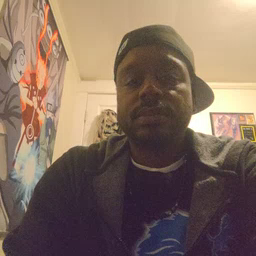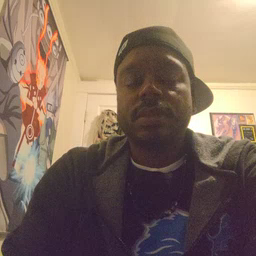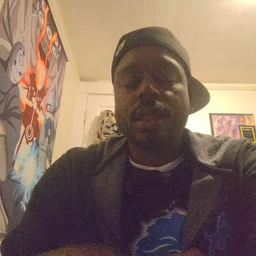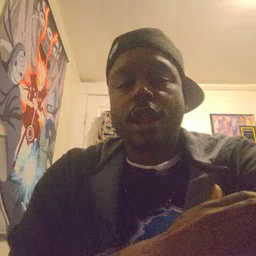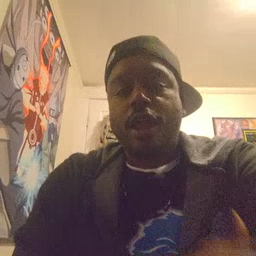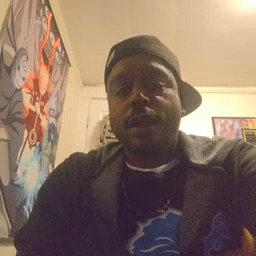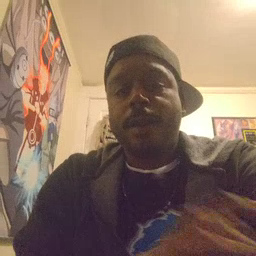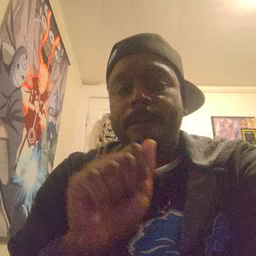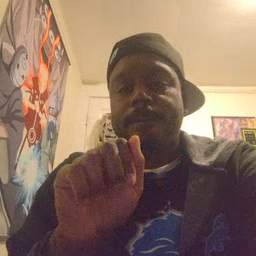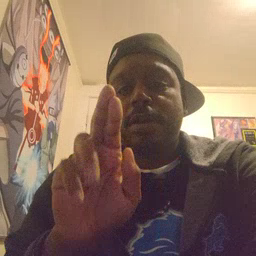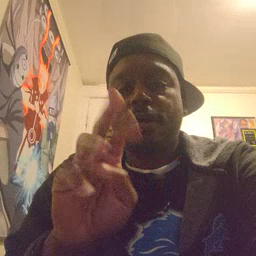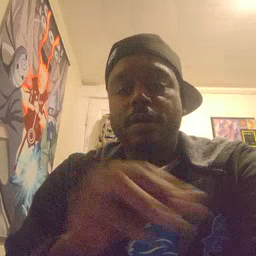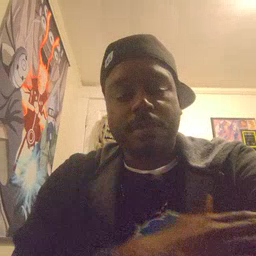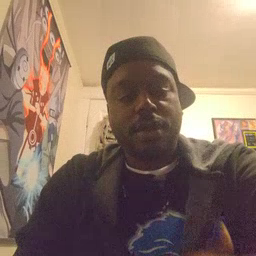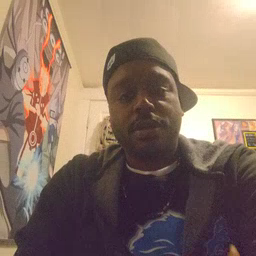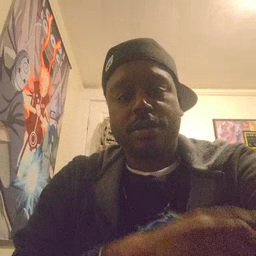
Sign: arm